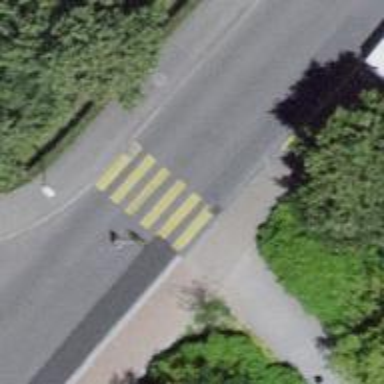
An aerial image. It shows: Uncontrolled zebra crossing on the road.